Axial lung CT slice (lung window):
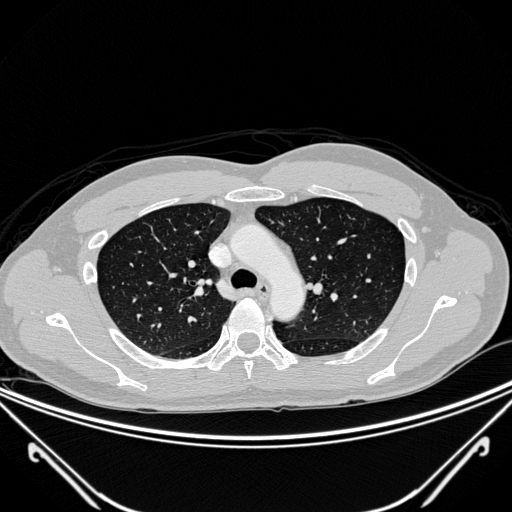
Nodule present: no